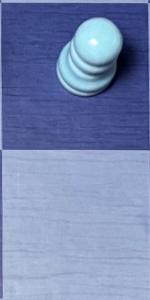
Label: Empty